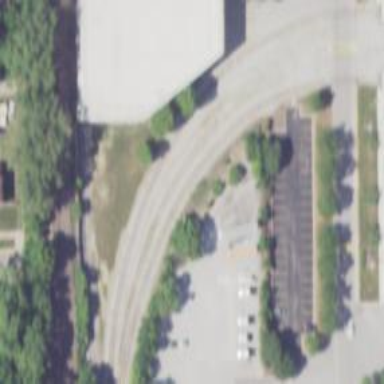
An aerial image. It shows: Rail spur service.